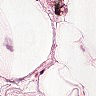
Metastatic tissue present: no